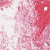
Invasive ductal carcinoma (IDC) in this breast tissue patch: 0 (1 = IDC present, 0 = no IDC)